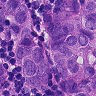
Metastatic tissue present: yes